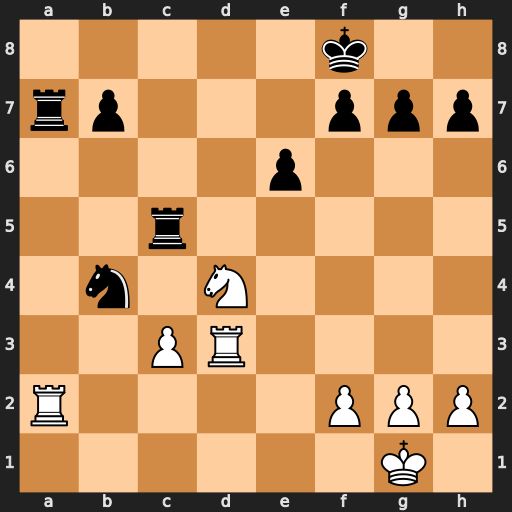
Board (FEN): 5k2/rp3ppp/4p3/2r5/1n1N4/2PR4/R4PPP/6K1
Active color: w
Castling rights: -
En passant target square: -
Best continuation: Nxe6+ fxe6 Rf3+ Ke7 Rxa7